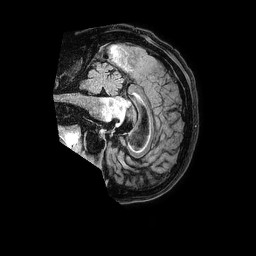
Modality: FLAIR
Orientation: sagittal
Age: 63
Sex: male
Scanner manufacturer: philips
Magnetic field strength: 1.5 T
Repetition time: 4.8 s
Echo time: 0.3 s